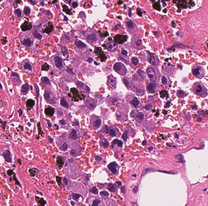
Tumor epithelial tissue: yes
Tumor-associated stroma tissue: yes
Normal tissue: no